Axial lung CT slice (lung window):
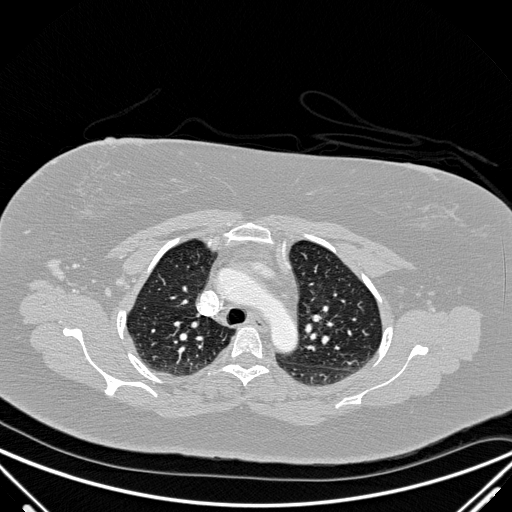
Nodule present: no